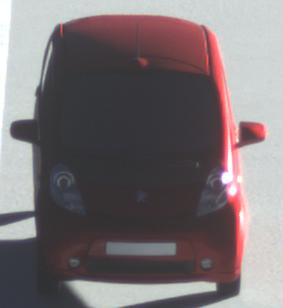
Make: Peugeot
Model: iOn
Detailed model: iOn
Model produced from: 2010/12
Model produced until: 2013/02
Doors: 5
Color: red
Road condition: dry road
Daytime: sunrise or sunset
Contrast: high contrast